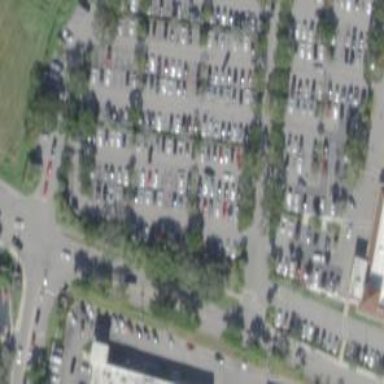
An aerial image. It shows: Trolley bay.